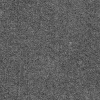
Atmospheric dust classification: dusty